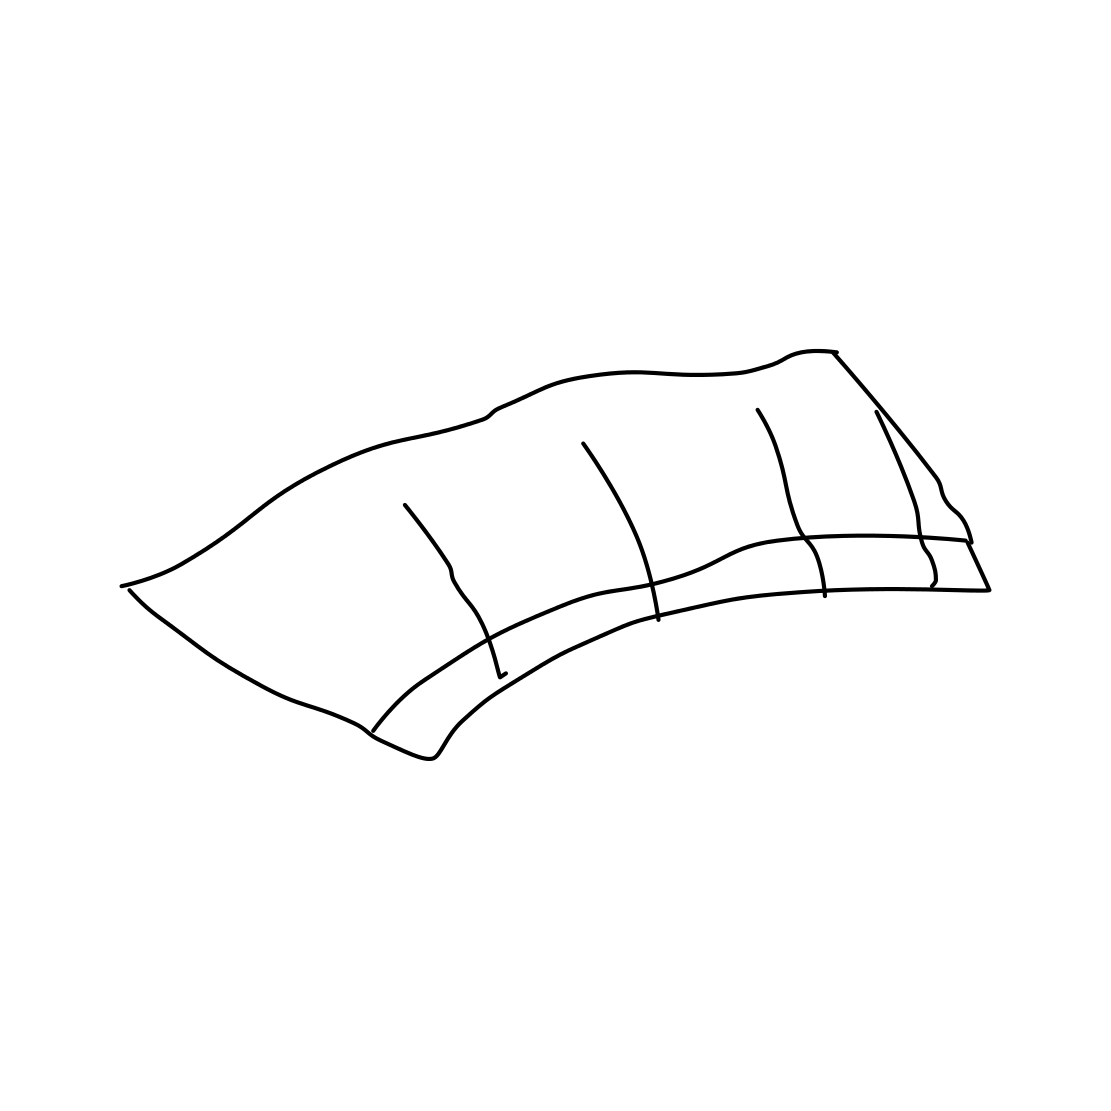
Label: bridge